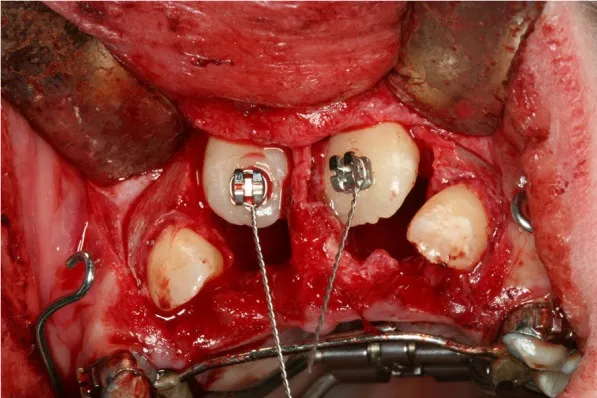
Surgical exposure of impacted teeth and bracket bonding for orthodontic traction of permanent teeth.
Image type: medical_photograph (other_medical_photograph)